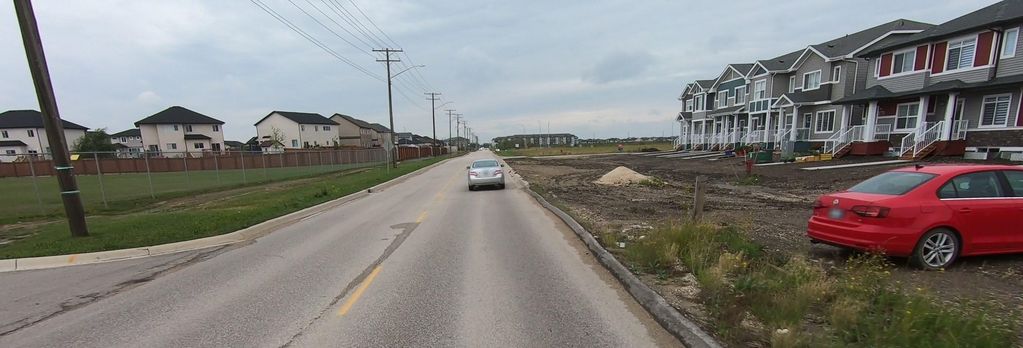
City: winnipeg